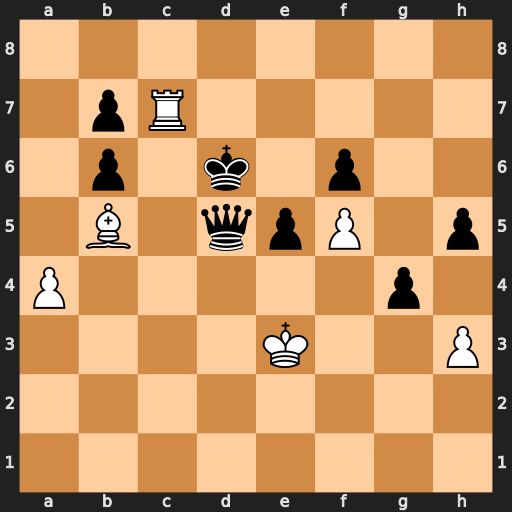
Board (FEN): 8/1pR5/1p1k1p2/1B1qpP1p/P5p1/4K2P/8/8
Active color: w
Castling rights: -
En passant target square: -
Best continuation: Rd7+ Kc5 Rxd5+